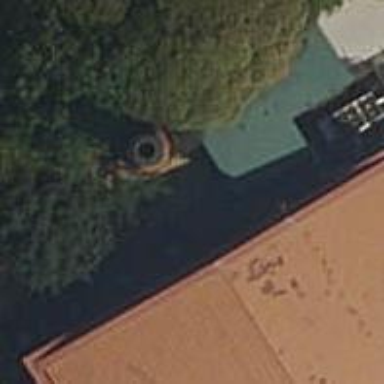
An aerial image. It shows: Chimney that is man-made.